Field crop: maize
Growth stage: 2
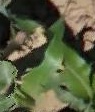
Species: maize